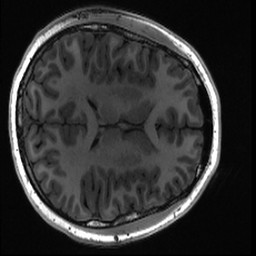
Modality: T1w
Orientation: axial
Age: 18
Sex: female